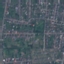
Land use / land cover: Residential